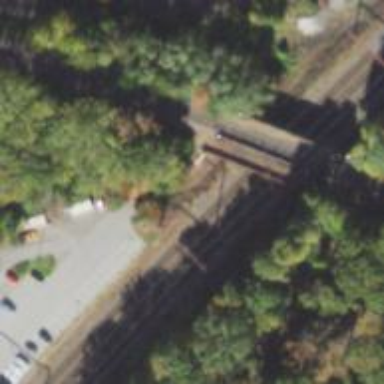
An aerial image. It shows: Railway with electrified contact lines.